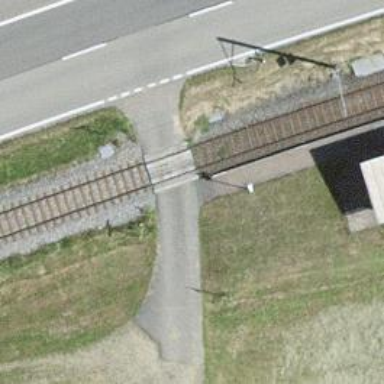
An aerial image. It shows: Railway level crossing.